Question: As it shows in the image it prints the args on a new line for every word which i don't want. I am trying to make it print them all on one line.
'''
module.exports.run = async(bot, message, args) => {
let errormsg = args.join(" ");
if (errormsg = "") {
message.reply("Command usage ''.error (description)''")
} else {
let error = message.guild.emojis.find(emoji => emoji.name === "error");
if (!error) {
console.log("Error not found!")
}
let updateChann = message.guild.channels.find(n => n.name == "private-commands");
if (!updateChann) {
console.log("updateChann not found!")
}
let errorEmbed = new Discord.RichEmbed()
.setTitle(error + " Leaf bot is having an error!")
.setDescription(args)
.setColor("#15f153");
updateChann.send(errorEmbed)
message.delete().catch(O_o => {});
}
}
'''

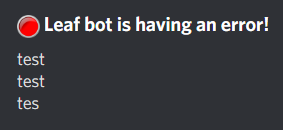
Answer: The 'setDescription' method on the 'RichEmbed' class takes a 'StringResolvable' as an argument. A <URL> can be a string, an array or any other value. If it is an array, it will be joined into a string, seperated by a new-line.
What you could simply do, is to make a new string from your array by using the 'join()' method.
'''
const description = args.join(' ');
'''
The 'join()' method takes a string as an argument, which will be whatever you want to seperate each string in your array with.